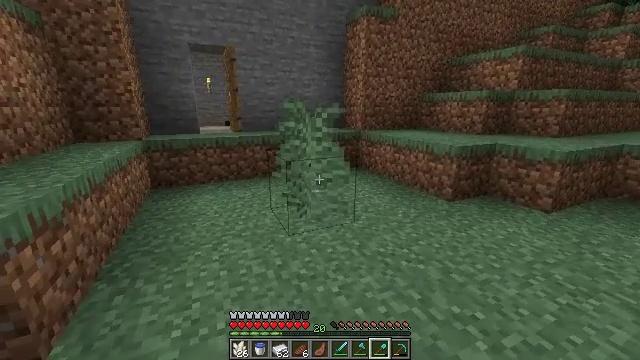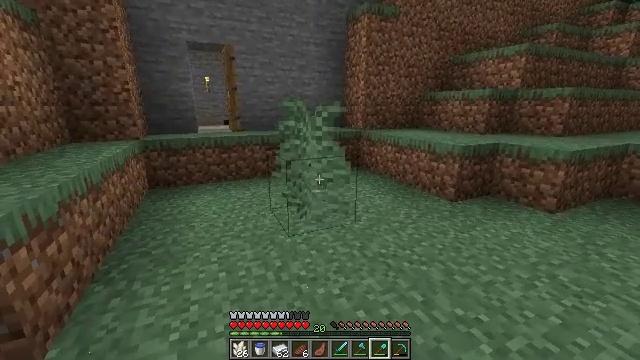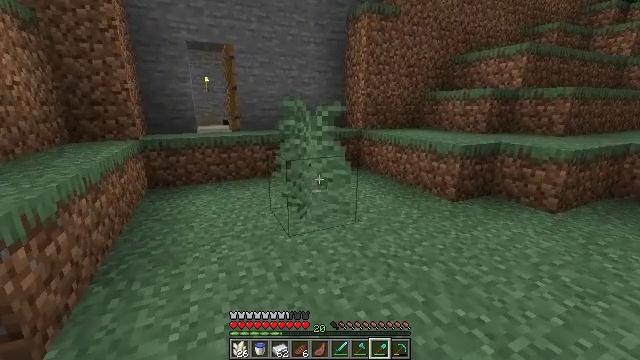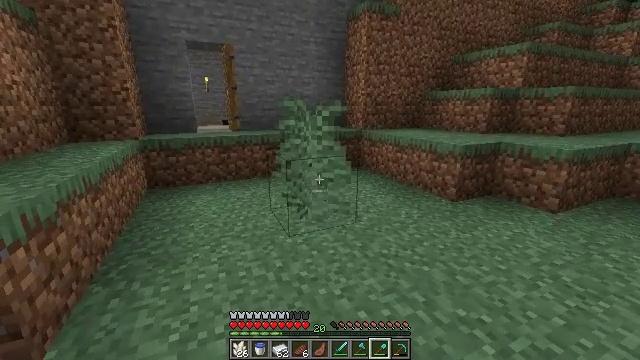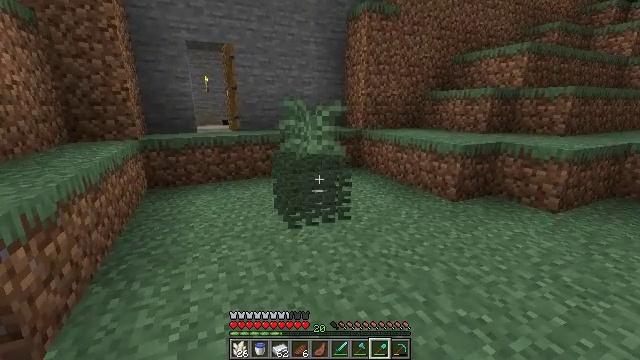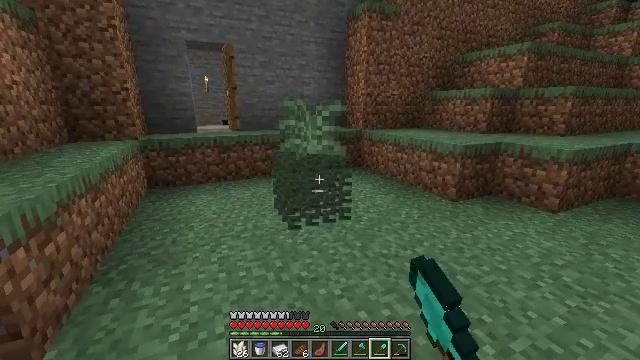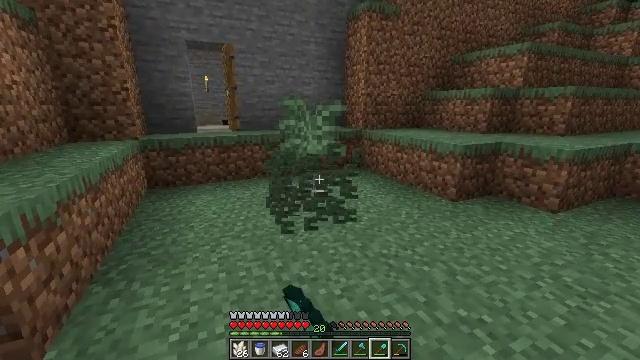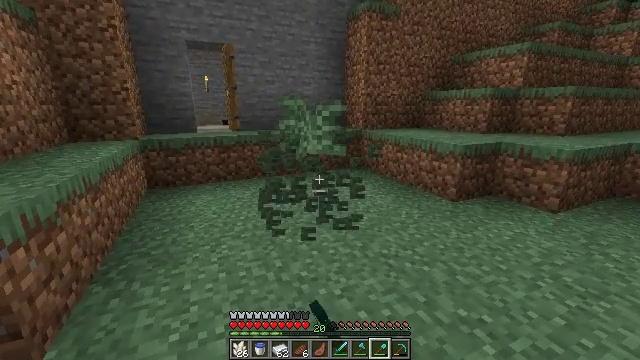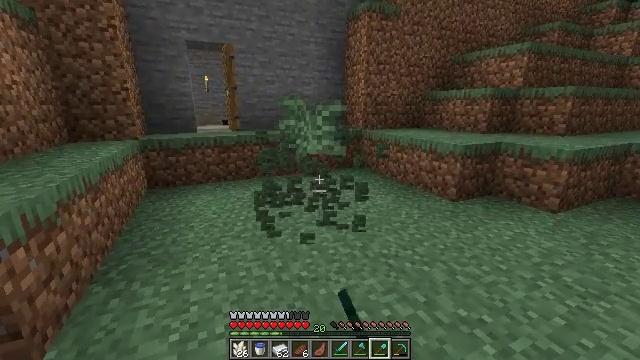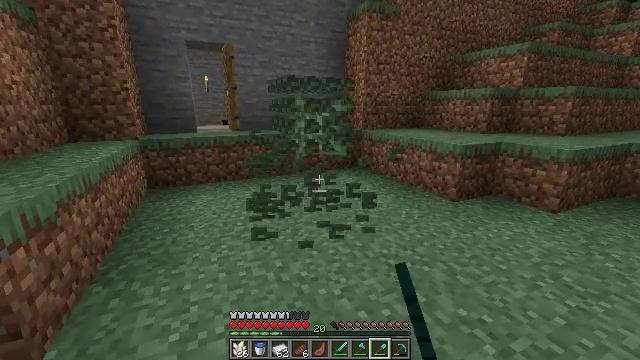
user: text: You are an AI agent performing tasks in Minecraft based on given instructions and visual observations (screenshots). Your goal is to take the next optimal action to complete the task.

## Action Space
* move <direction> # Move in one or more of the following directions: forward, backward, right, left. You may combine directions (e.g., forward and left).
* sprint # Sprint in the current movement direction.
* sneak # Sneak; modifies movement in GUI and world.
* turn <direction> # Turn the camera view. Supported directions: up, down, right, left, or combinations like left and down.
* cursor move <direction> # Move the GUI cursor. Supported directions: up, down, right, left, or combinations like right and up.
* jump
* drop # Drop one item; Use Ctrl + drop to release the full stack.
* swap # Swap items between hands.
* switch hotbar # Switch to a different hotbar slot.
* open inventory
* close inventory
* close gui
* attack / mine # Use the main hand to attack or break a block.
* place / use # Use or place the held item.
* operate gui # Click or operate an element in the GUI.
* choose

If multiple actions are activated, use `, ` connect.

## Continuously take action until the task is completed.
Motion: motion action
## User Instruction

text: Remove the large fern from the terrain.
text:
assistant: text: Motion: no_op
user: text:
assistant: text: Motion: no_op
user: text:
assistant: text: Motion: no_op
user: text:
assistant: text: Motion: attack / mine
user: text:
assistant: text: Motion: attack / mine
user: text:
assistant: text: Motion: attack / mine
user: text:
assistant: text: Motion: no_op
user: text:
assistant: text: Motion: no_op
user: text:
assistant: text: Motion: no_op
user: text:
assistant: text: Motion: no_op